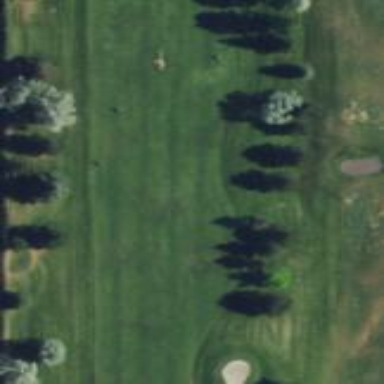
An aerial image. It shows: Scenic golf fairway.